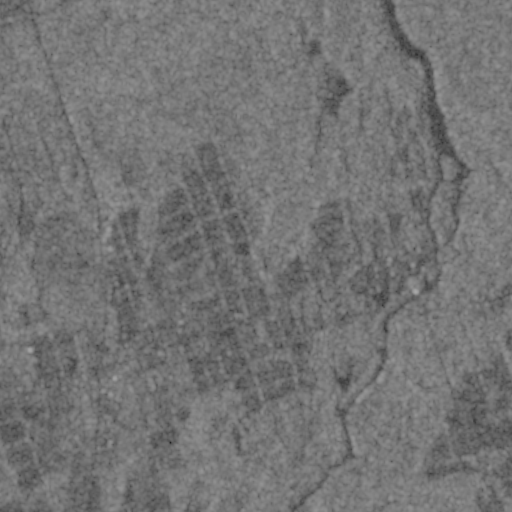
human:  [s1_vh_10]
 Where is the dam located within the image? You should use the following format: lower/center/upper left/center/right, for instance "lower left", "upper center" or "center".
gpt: The dam is located in the center right of the image.
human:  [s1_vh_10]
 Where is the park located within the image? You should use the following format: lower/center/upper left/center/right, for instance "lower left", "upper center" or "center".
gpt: The park is located in the lower left of the image.
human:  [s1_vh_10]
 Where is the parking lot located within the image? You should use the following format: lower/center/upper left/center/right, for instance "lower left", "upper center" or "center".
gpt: The parking lot is located in the lower left of the image.
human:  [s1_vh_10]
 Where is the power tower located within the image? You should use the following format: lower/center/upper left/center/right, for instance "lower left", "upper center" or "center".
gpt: The power tower is located in the upper left of the image.
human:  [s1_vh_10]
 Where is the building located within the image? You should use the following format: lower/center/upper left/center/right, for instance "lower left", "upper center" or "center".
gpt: There is no building in the image.

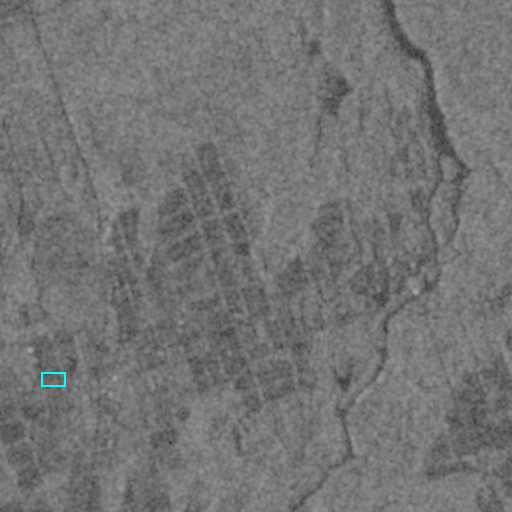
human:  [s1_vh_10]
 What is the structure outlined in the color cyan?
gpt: The structure outlined in cyan is a park.
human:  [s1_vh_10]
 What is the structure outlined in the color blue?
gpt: There is no blue outline.